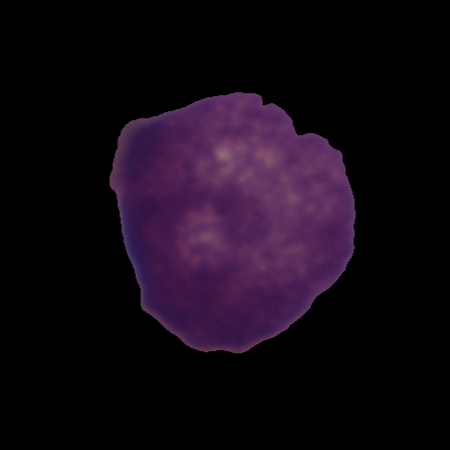
Label: cancer